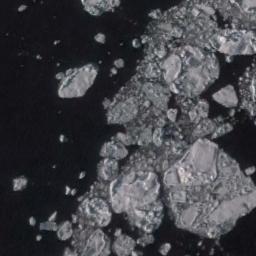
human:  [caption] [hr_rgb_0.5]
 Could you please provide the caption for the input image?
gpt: Countless ice cubes of all sizes are closely connected into a large piece floating on the deep blue sea .

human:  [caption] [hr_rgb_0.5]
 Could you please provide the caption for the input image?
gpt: Sea ice is surrounded by water .

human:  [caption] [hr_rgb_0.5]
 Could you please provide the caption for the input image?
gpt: There are many ice on the black sea .

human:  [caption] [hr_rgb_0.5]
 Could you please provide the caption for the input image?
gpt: A lot of sea ice of different sizes and thickness gathers together and the color of the seawater is deep blue .

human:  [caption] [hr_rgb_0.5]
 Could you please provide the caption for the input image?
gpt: There are some sea ice linked into sheets .